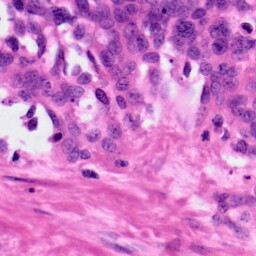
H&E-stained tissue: Ovarian